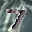
Label: 7